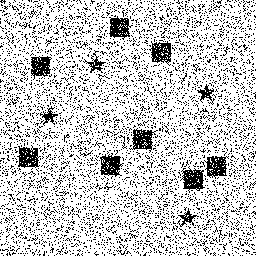
Squares: 8
Triangles: 0
Stars: 4
Total shapes: 12